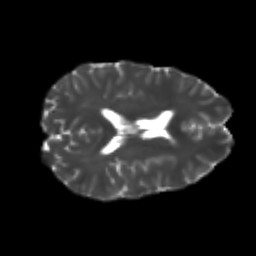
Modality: T2w
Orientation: axial
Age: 23
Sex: female
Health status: healthy
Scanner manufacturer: philips
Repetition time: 7.386 s
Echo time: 0.08599 s